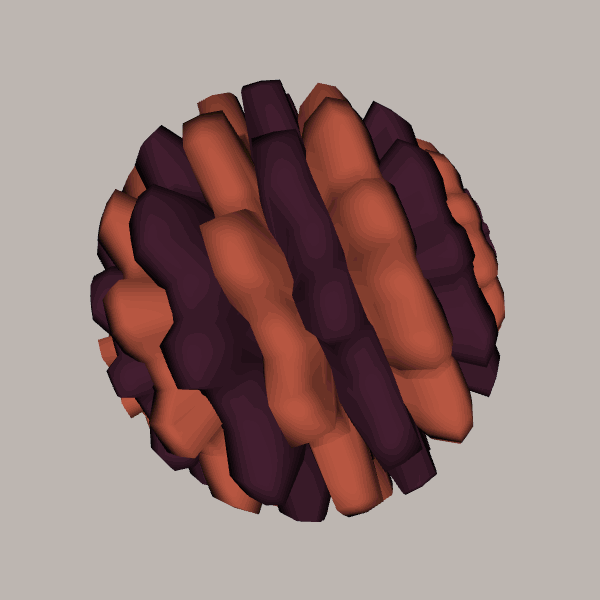
Background: light